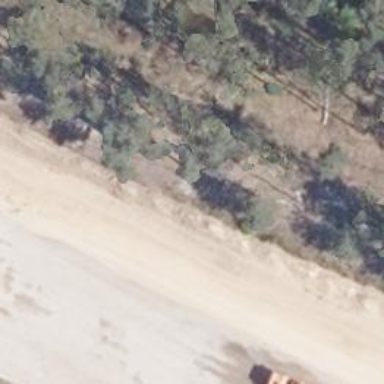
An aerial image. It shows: Sandy track road with grade5 tracktype.